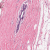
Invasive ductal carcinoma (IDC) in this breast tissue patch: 0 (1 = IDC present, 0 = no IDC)